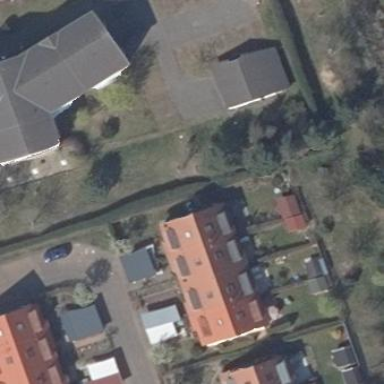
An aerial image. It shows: Terrace-style building with gabled roof.